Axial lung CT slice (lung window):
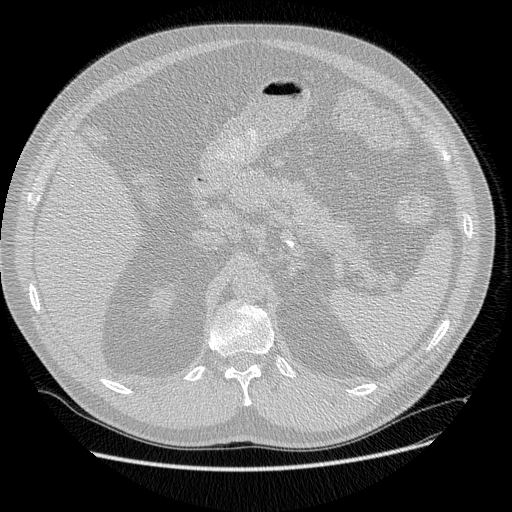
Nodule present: no